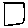
Label: square